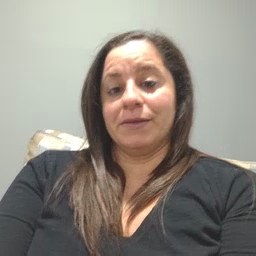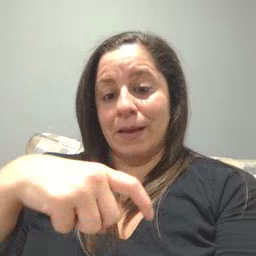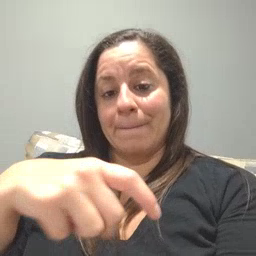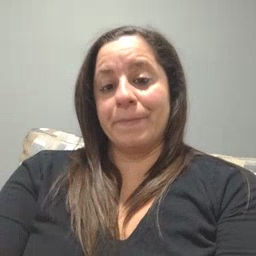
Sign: time